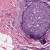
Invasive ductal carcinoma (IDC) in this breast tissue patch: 0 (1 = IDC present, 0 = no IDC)